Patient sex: M
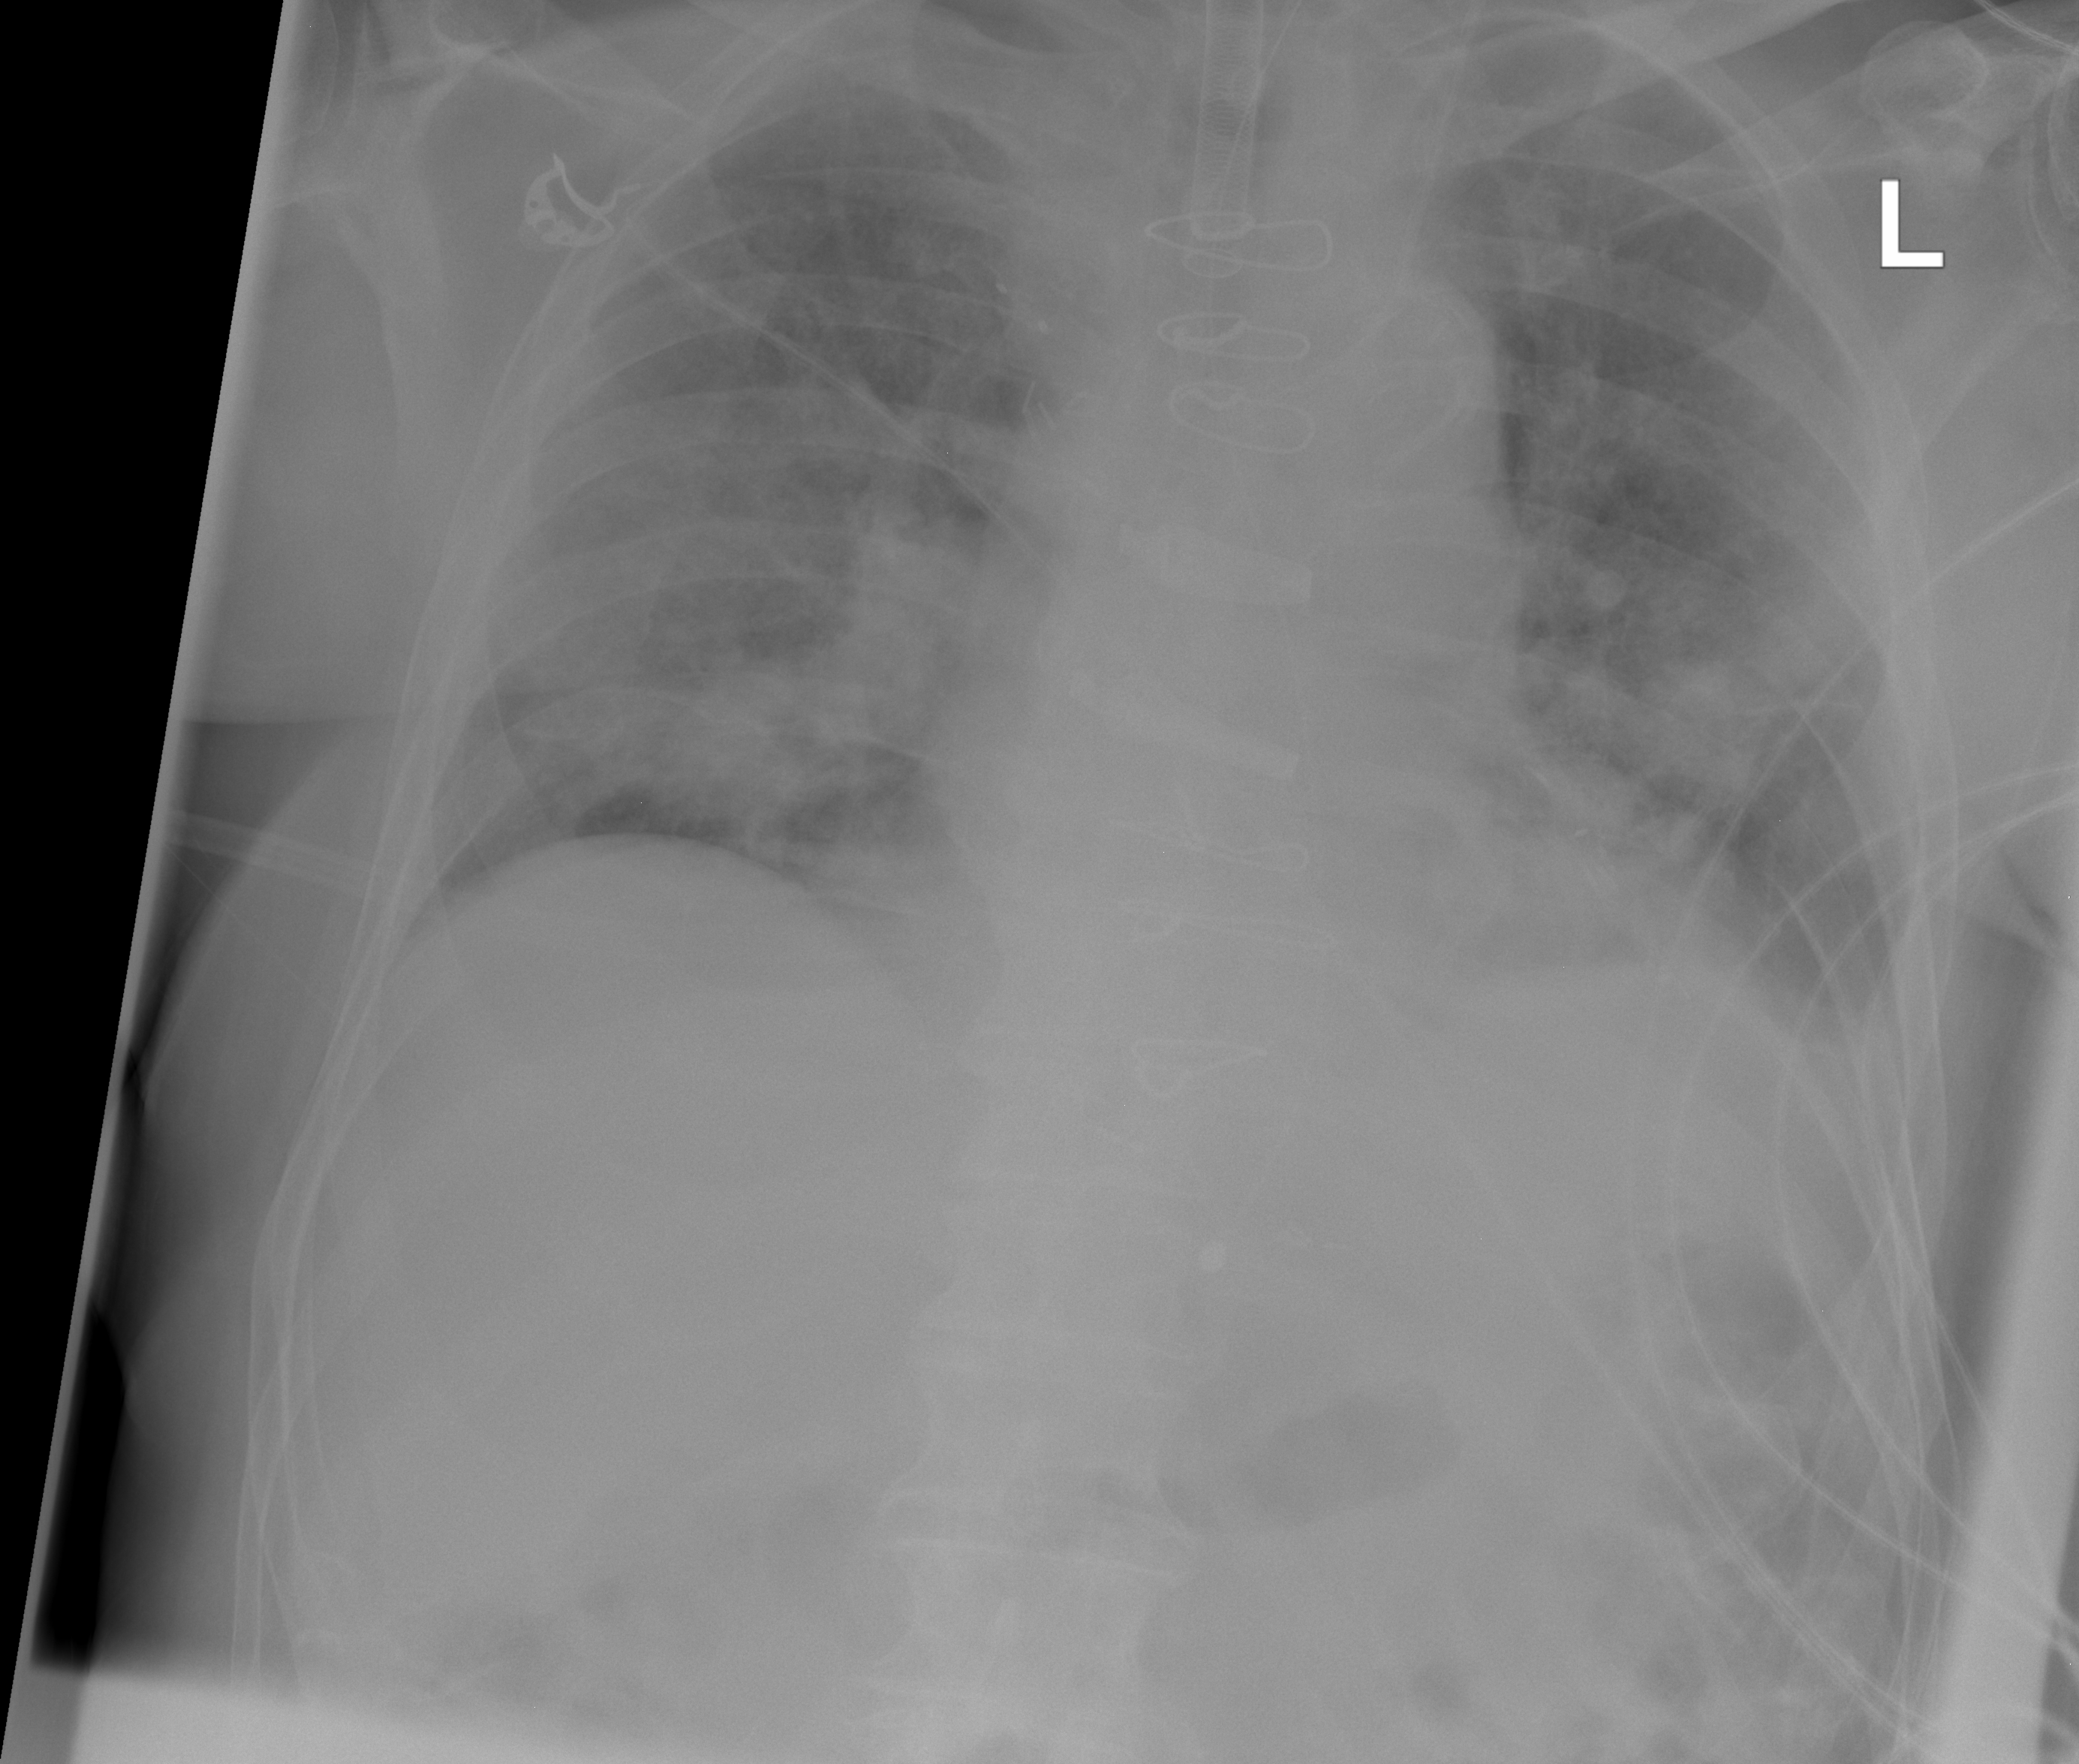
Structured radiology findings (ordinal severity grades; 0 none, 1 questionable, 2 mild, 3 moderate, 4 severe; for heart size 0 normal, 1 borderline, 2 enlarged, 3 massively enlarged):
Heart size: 0
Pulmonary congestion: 0
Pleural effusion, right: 0
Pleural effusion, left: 2
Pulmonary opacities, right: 3
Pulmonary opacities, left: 3
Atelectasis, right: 2
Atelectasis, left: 2